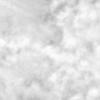
Label: no_change